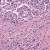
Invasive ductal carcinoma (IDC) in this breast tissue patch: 1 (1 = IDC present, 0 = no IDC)